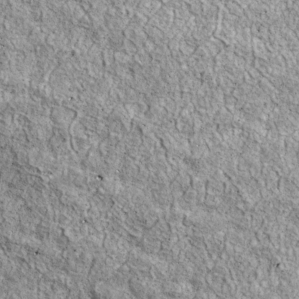
Label: non_frost